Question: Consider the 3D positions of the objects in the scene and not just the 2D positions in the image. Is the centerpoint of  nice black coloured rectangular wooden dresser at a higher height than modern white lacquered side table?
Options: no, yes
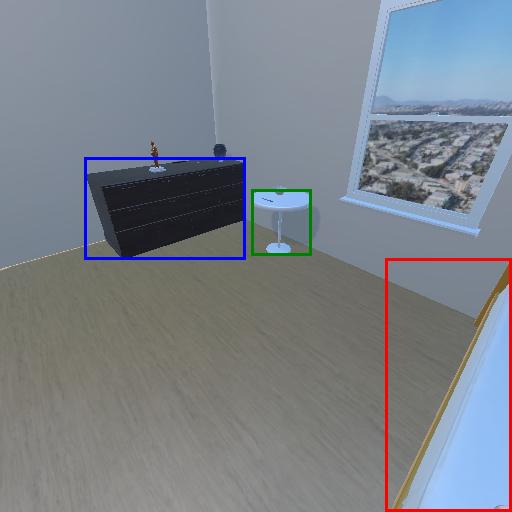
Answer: no